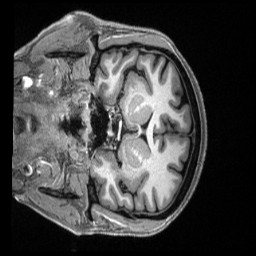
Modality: T1w
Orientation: coronal
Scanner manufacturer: siemens
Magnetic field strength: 3 T
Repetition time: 2.5 s
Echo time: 0.00231 s